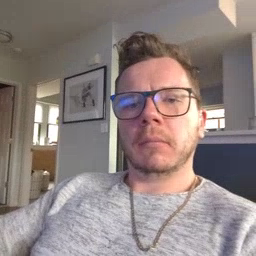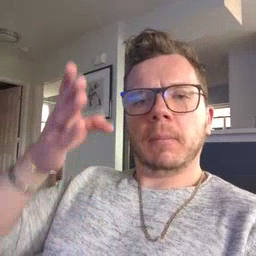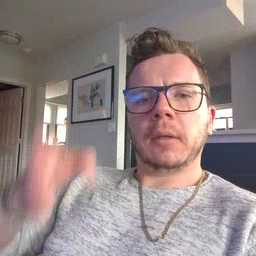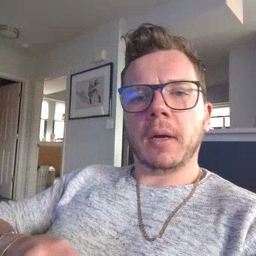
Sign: beside